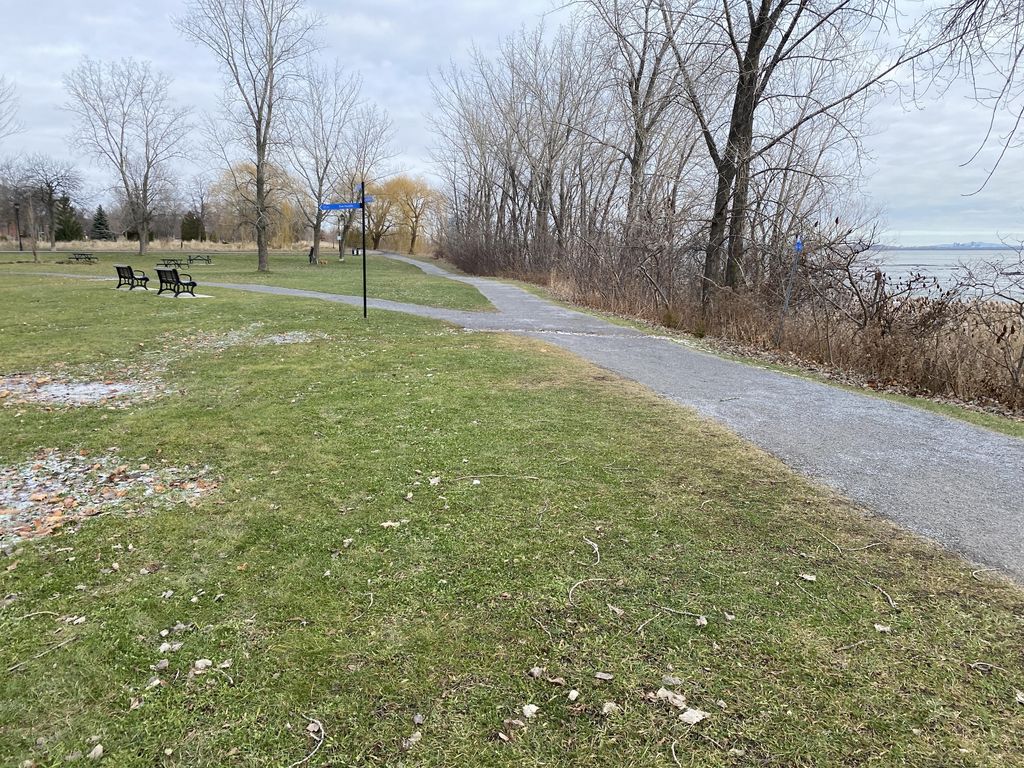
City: montreal